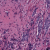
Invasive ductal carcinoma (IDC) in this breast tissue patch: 1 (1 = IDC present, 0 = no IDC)